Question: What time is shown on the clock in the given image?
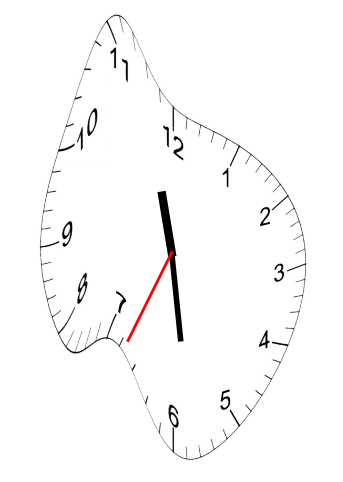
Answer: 11:28:34